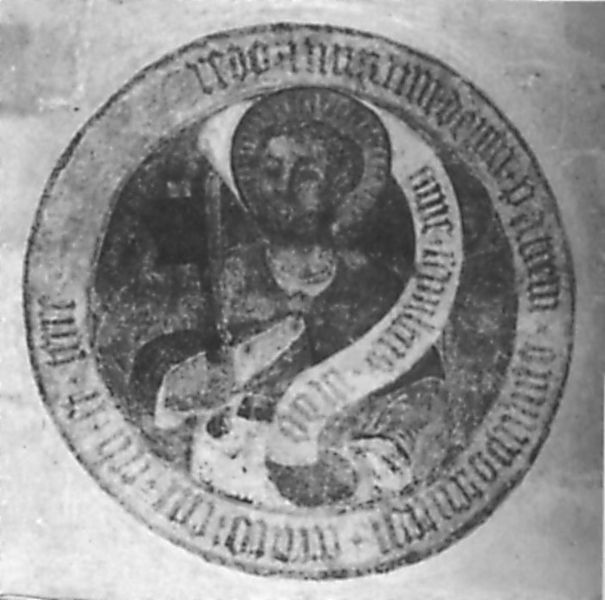
Titel: Stephansdom in Wien
Standort: Wien, Stephansdom (EU - AUT)
Schlagwörter: mann, grau, schwarz, band, porträt, kreis, rund, schrift, medaillon, druck, stich, schwarzweiß, schwert, text, beten, heiligenschein, verschwommen, jesus, heiliger, fresko, banderole, latein, schriftband, hesus